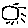
Label: sun